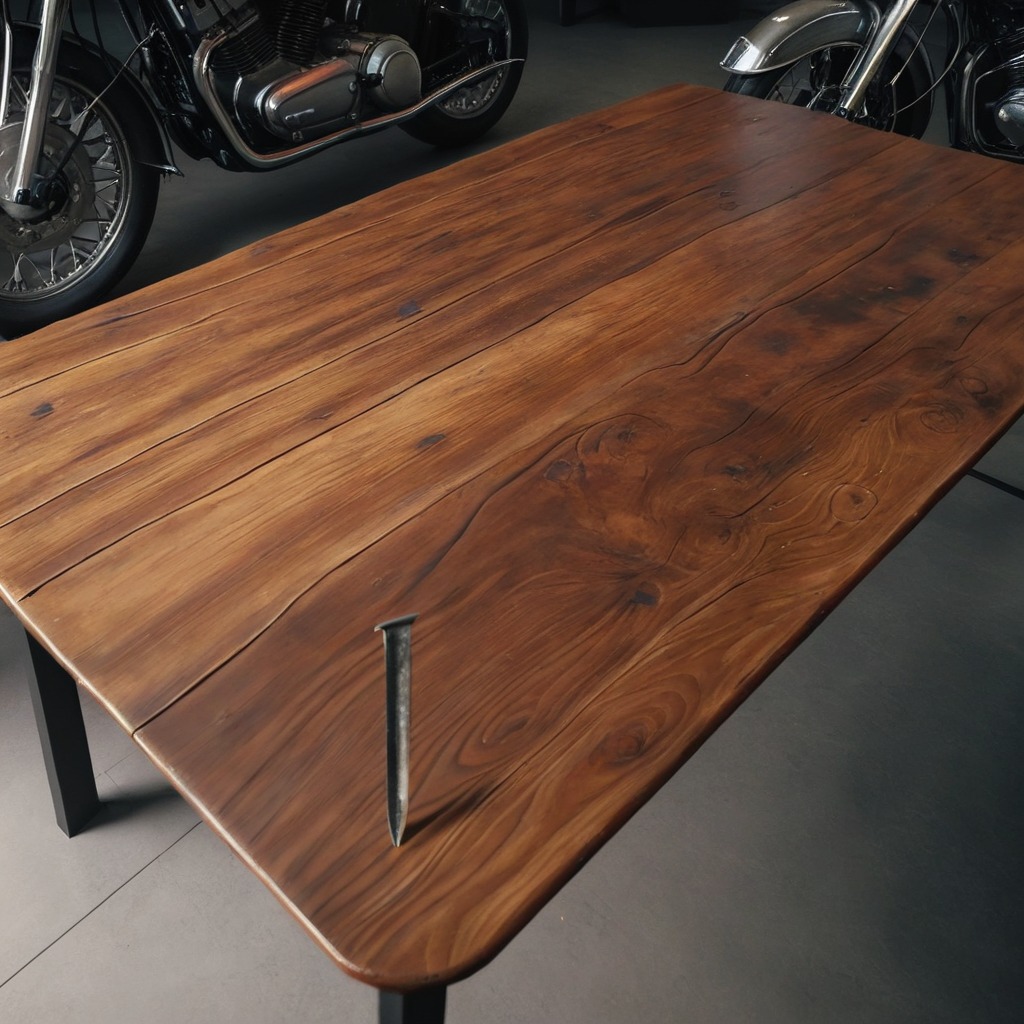
An iron nail is lying on an oil-spilled wooden table in a vintage motorcycle garage.